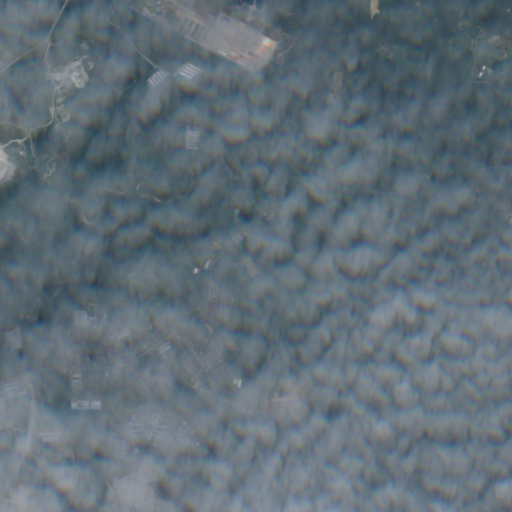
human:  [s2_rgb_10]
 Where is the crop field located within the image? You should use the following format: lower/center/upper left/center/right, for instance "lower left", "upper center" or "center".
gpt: The crop field is located in the center left of the image.
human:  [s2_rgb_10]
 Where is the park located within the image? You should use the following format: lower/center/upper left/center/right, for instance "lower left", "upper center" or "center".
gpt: The park is located in the lower left of the image.
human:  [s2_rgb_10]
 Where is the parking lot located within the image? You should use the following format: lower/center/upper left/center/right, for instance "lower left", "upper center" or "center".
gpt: The parking lot is located in the lower left of the image.
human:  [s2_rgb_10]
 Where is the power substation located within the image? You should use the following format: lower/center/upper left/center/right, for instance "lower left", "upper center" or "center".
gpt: The power substation is located in the lower center of the image.
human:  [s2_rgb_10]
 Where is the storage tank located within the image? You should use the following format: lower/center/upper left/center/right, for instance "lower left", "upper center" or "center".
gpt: The storage tank is located in the lower center of the image.
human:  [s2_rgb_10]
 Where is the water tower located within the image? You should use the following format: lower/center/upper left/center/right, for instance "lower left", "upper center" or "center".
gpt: The water tower is located in the lower center of the image.
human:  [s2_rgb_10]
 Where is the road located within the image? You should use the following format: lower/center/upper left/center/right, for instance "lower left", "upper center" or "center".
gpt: There is no road in the image.